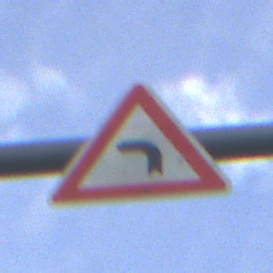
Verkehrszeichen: KurveLinks
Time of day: MorningAfternoon
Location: Outdoor (Suburban)
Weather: PartlyCloudy
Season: NotSpecified
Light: Natural